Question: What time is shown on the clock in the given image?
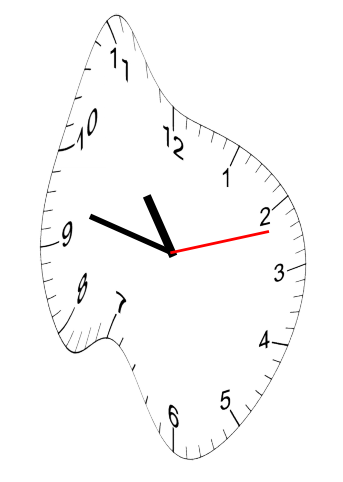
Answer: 10:47:12